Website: lowes
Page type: delivery-shipping
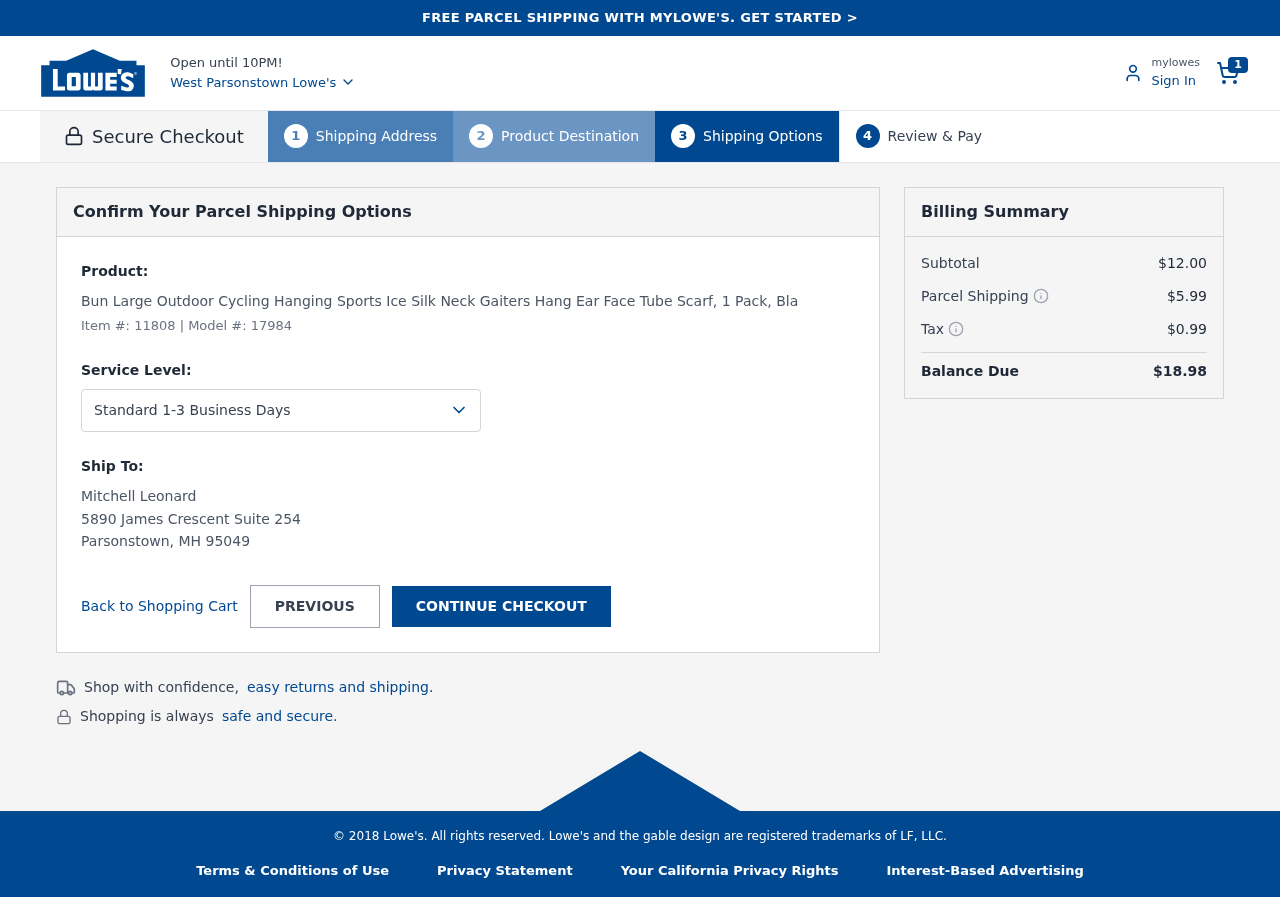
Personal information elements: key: PII_CITY
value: Parsonstown
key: PII_CITY_STATE_ZIP
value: Parsonstown, MH 95049
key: PII_FULLNAME
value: Mitchell Leonard
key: PII_STREET
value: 5890 James Crescent Suite 254
Product elements: key: PRODUCT1_NAME
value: Bun Large Outdoor Cycling Hanging Sports Ice Silk Neck Gaiters Hang Ear Face Tube Scarf, 1 Pack, Bla
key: PRODUCT1_ITEM_NUMBER
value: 11808
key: PRODUCT1_MODEL_NUMBER
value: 17984
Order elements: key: ORDER_NUM_ITEMS
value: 1
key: ORDER_SUBTOTAL
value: $12.00
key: ORDER_SHIPPING_COST
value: $5.99
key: ORDER_TAX
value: $0.99
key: ORDER_TOTAL
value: $18.98